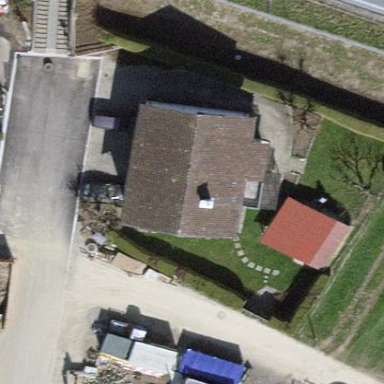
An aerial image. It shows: Farm building.